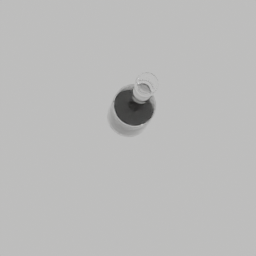
Label: tools